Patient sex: F
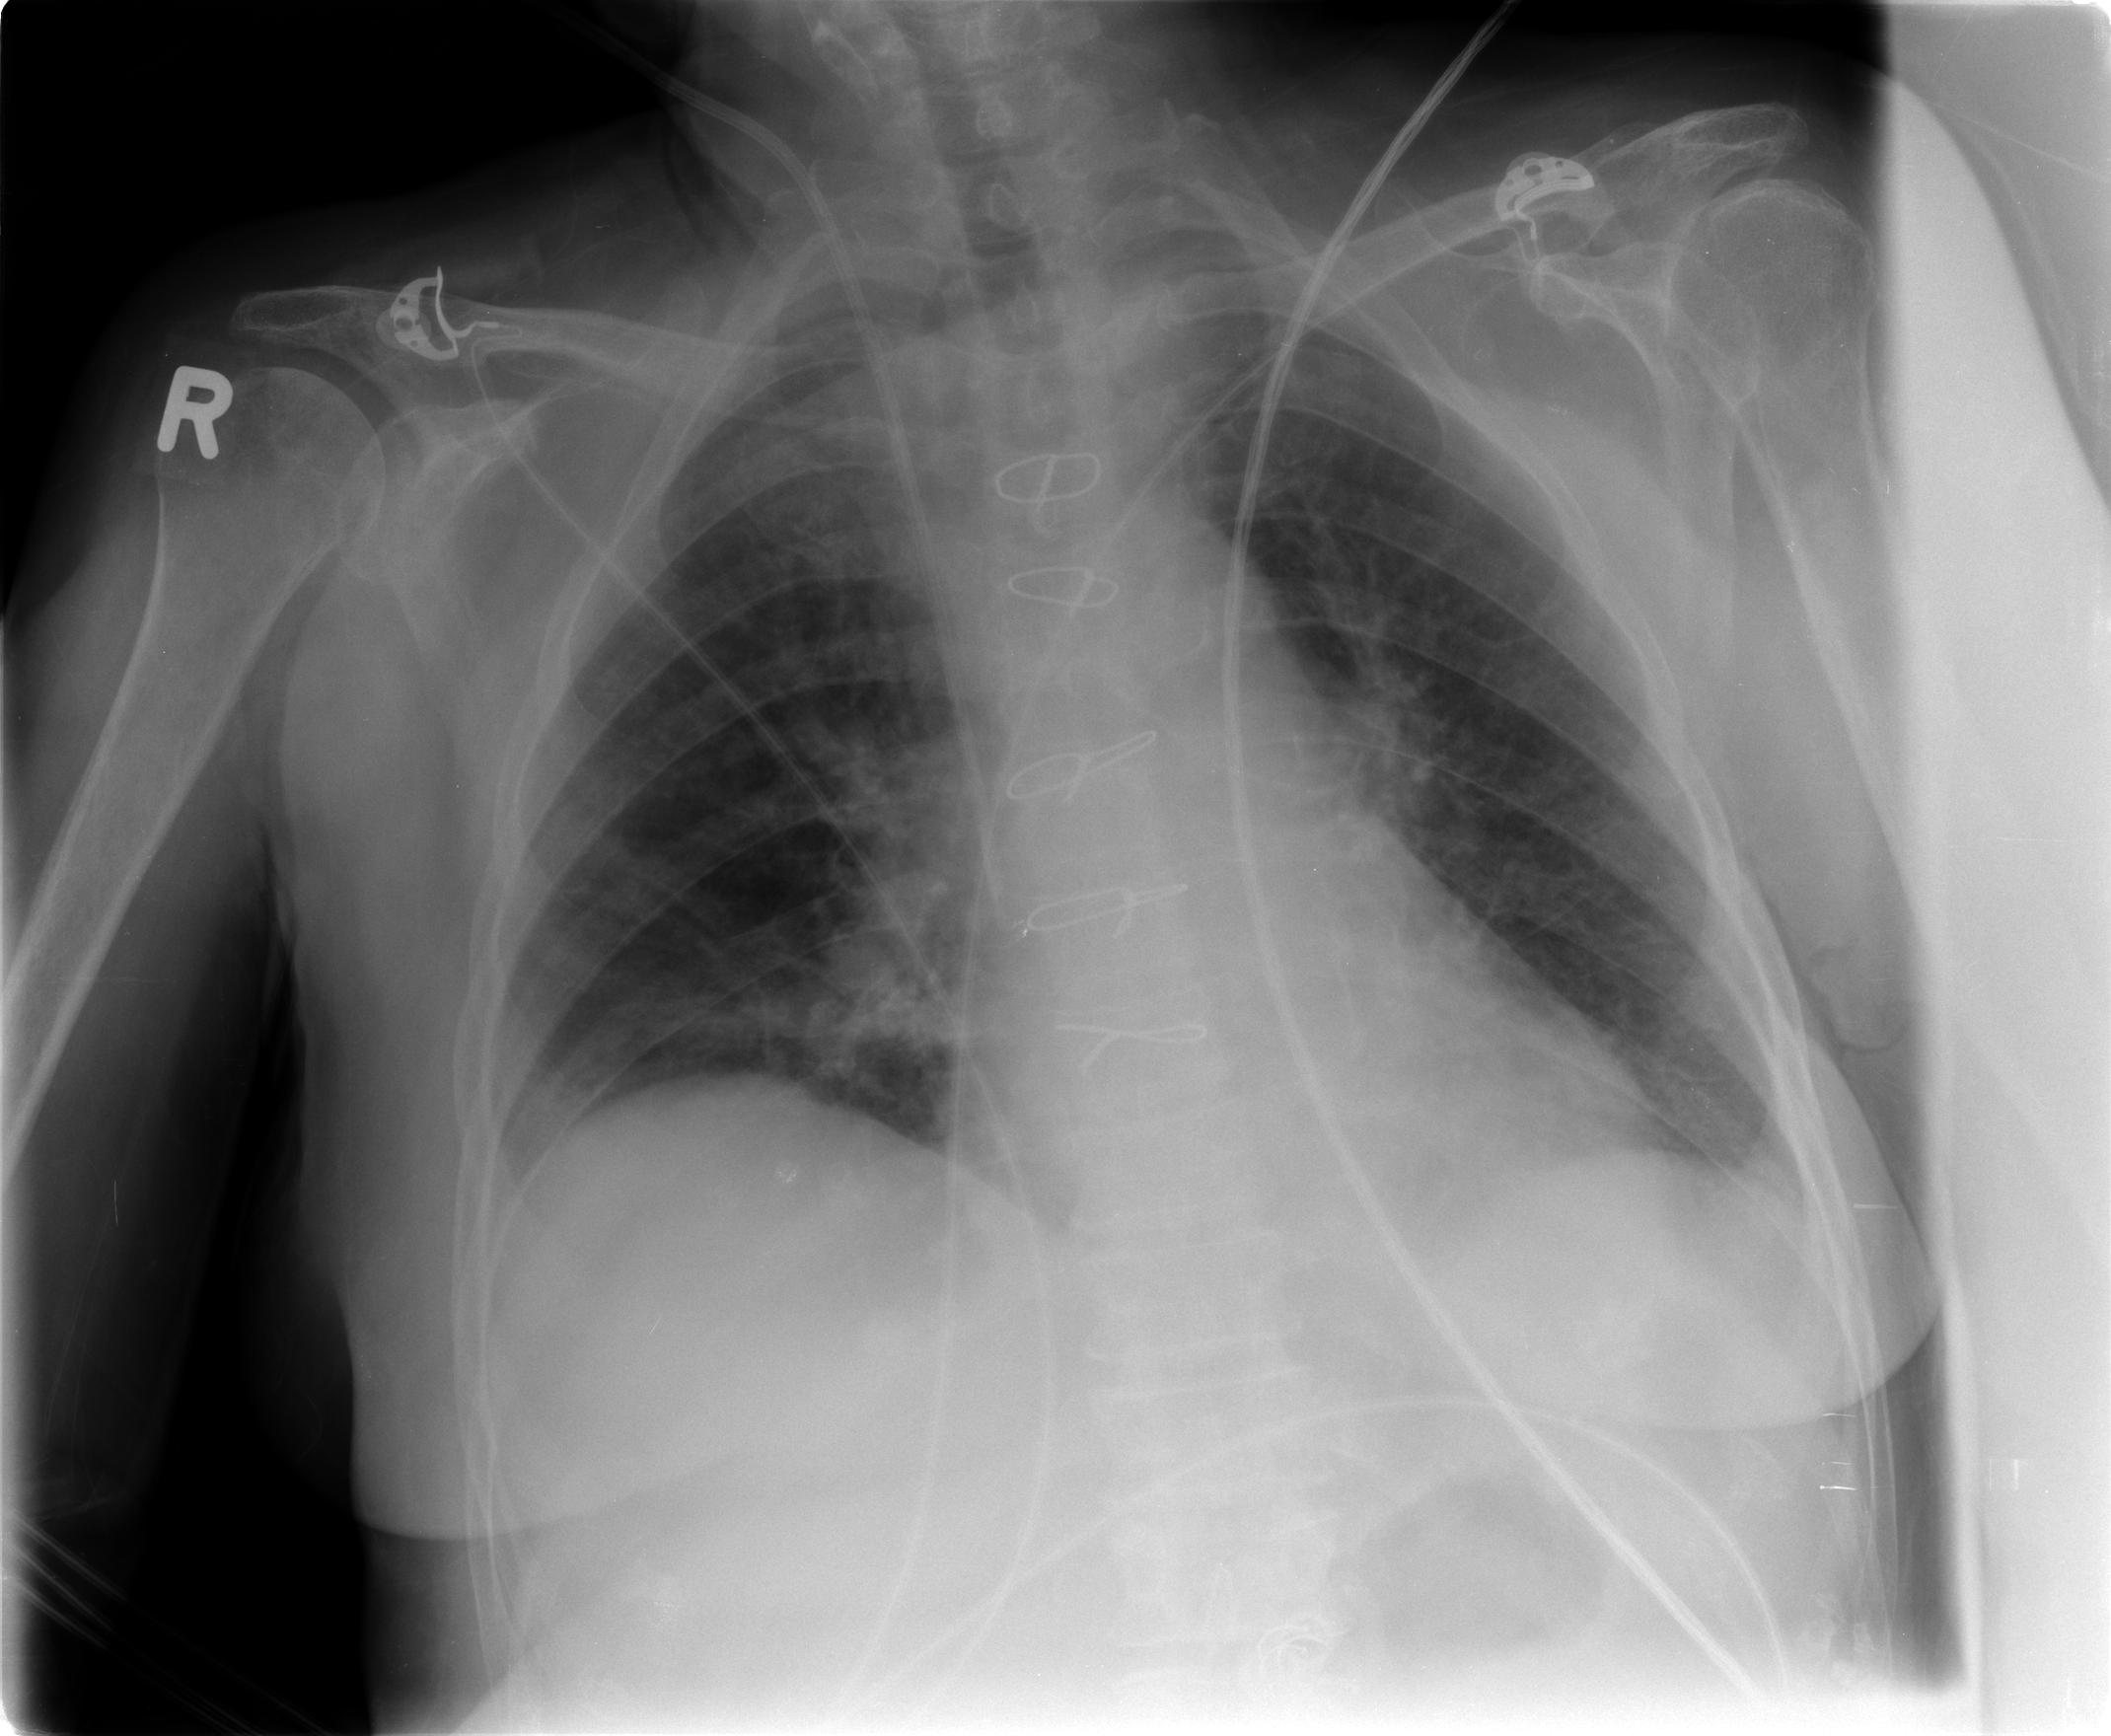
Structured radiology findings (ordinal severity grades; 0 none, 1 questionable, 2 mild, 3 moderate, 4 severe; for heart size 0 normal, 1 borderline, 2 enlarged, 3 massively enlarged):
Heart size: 0
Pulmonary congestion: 2
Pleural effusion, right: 0
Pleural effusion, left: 0
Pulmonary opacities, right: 0
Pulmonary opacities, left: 0
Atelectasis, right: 2
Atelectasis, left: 2